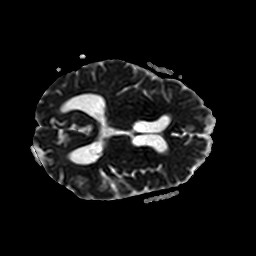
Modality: ADC
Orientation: axial
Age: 67
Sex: female
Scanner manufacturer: philips
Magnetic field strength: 3 T
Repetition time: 3.793 s
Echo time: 0.06119 s